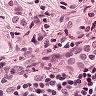
Metastatic tissue present: yes